Interaction volume radius: 10 \u00c5
Interaction volume height: 35 \u00c5
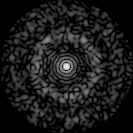
Disorder parameter: 0.8384